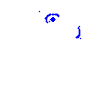
Particle: electron